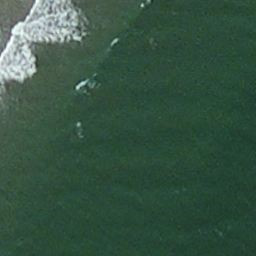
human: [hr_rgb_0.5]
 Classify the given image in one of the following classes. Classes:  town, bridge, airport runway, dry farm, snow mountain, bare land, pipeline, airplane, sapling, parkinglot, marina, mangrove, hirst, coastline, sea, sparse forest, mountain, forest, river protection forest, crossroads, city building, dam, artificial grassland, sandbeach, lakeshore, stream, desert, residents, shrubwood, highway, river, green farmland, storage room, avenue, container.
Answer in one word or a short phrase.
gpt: sea